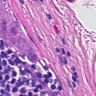
Metastatic tissue present: yes